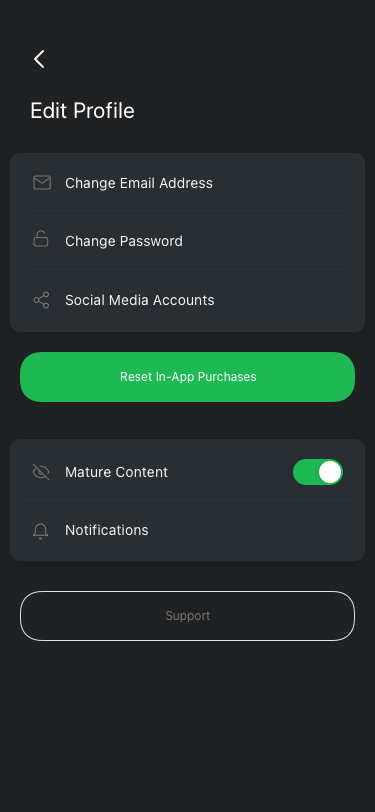
Text in this UI design:
Notifications
Mature Content
Social Media Accounts
Change Password
Change Email Address
Edit Profile